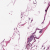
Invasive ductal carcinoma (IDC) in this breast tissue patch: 0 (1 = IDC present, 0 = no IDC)